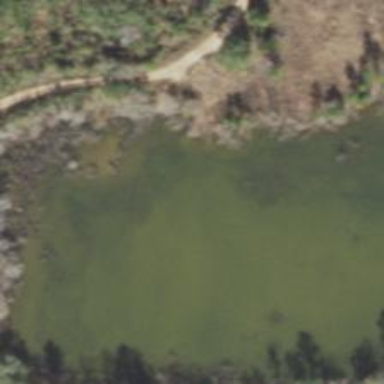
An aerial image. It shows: Reservoir of natural water.